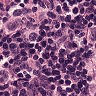
Metastatic tissue present: yes